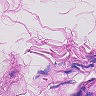
Metastatic tissue present: no